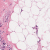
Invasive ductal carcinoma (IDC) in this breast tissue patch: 0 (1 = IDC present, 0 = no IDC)